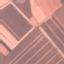
Land use / land cover class: AnnualCrop